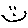
Label: smiley face